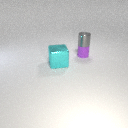
large cyan metal cube in front of small purple rubber cylinder